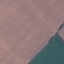
Land use / land cover class: AnnualCrop